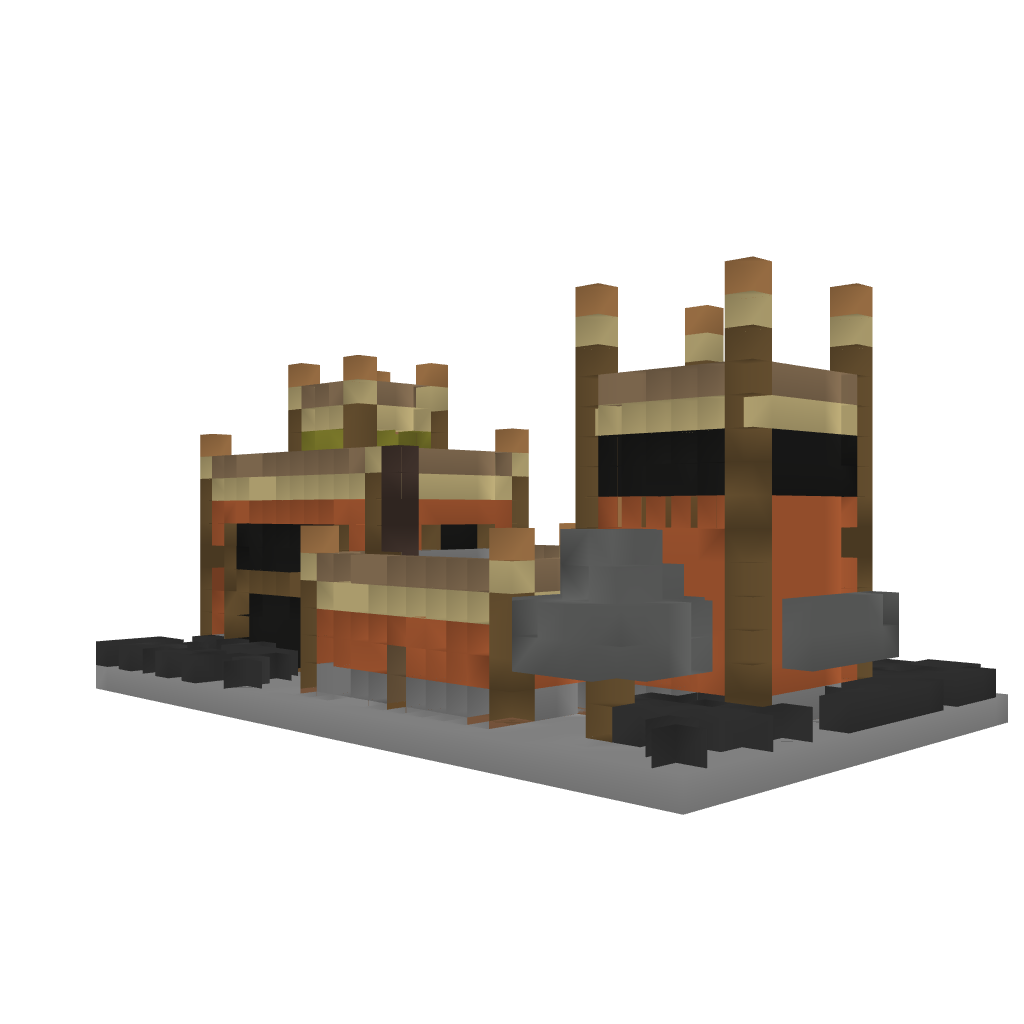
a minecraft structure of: Wooden and Stone house